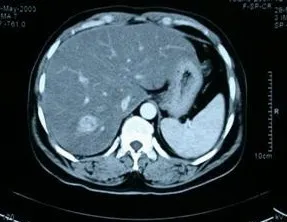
CT scan image showing the hepatic metastasis in segment VII.
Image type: radiology (ct)